Interaction volume radius: 5 \u00c5
Interaction volume height: 20 \u00c5
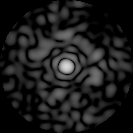
Disorder parameter: 0.8382